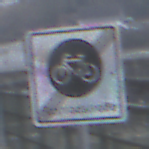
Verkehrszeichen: EndeFahrradstrasse
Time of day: MorningAfternoon
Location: Outdoor (Suburban)
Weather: Overcast
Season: NotSpecified
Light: Natural